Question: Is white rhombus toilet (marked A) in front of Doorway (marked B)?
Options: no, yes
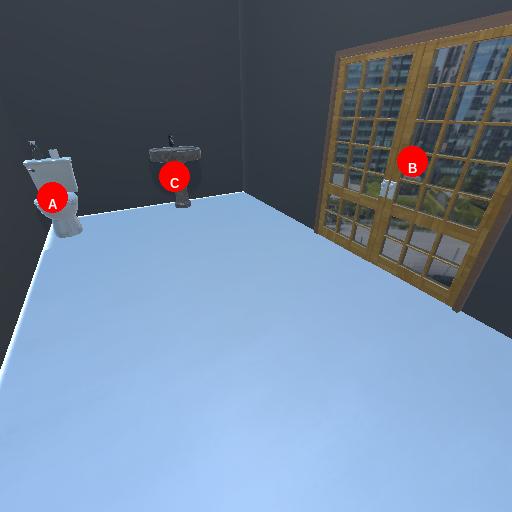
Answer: no